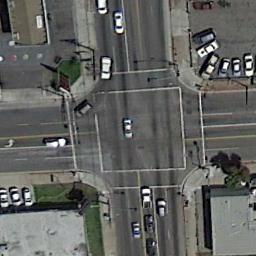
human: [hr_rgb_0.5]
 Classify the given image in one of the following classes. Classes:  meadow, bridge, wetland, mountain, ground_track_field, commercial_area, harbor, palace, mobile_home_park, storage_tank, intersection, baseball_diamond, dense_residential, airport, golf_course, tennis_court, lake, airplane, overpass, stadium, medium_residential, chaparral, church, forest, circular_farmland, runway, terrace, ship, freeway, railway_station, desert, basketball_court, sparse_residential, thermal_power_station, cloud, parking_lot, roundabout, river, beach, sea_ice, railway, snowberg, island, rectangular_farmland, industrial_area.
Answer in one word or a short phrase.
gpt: intersection